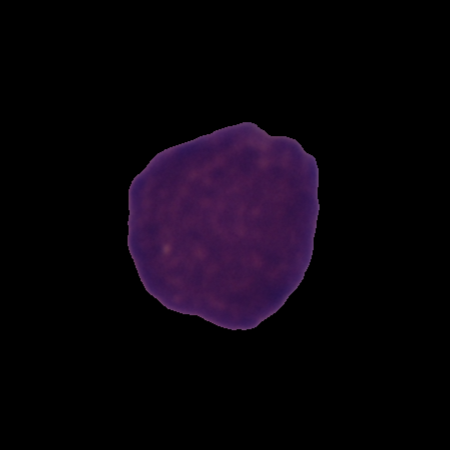
Label: cancer